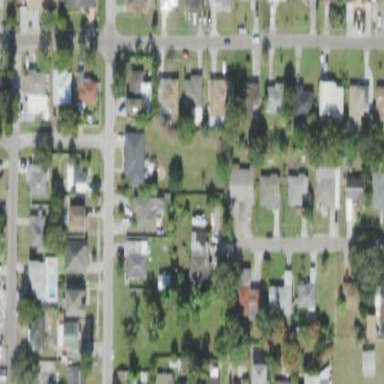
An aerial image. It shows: Residential area composed of single-family homes.